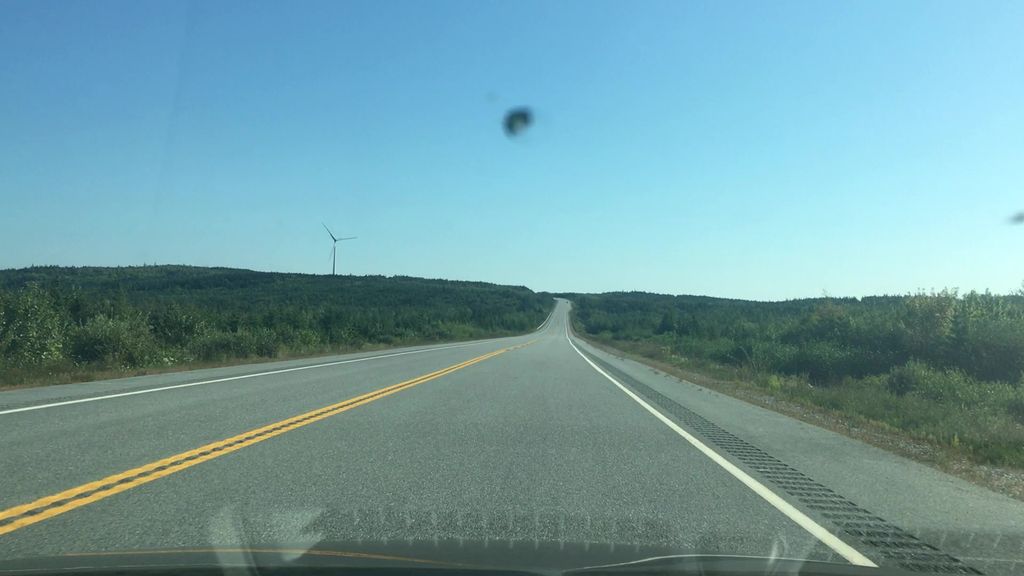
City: halifax